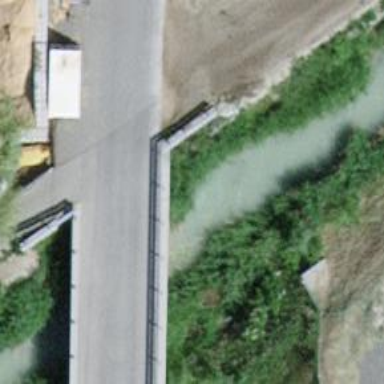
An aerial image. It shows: Canal.